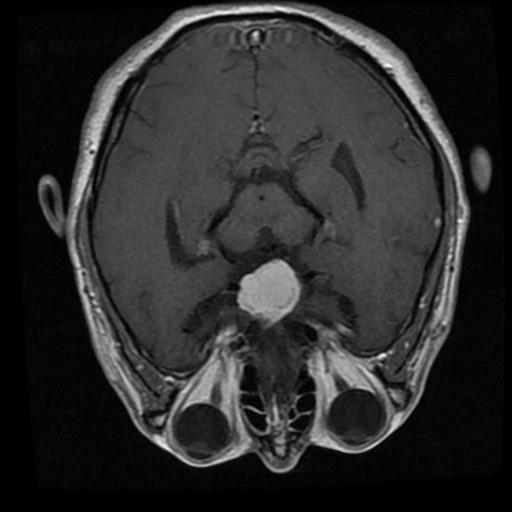
Label: meningioma